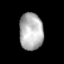
Tissue: lung
Cell type: Epithelial cells
Senescence score: 0.2435
Nuclear area (px): 869
Mean DAPI intensity: 177.8